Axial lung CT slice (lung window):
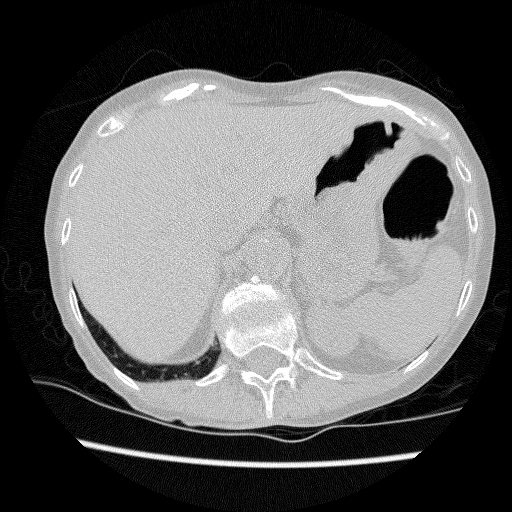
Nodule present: no